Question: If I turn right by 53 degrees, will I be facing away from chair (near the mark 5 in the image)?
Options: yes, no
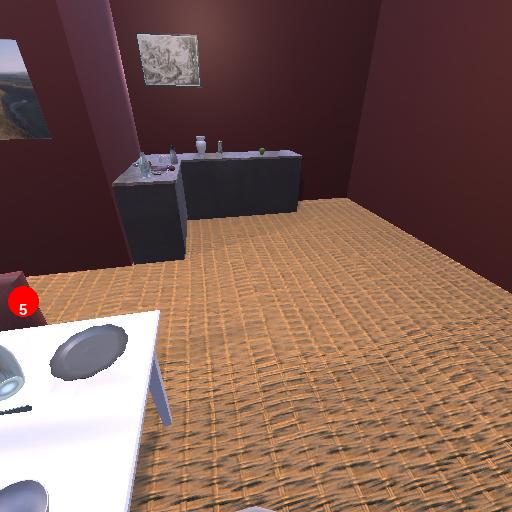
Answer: yes